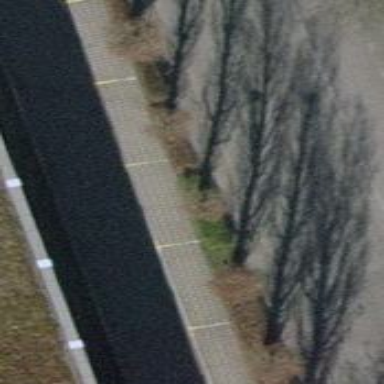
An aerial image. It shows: Avenue of trees.